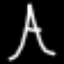
Label: The Eiffel Tower